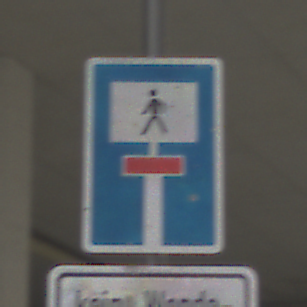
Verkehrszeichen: SackgasseFussgaengerDurchlaessig
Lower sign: HinweisGeaenderteVorfahrtVerkehrsfuehrungVerkehrsregelung3
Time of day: Midday
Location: Roofed (Urban)
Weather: Overcast
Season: NotSpecified
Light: Artificial